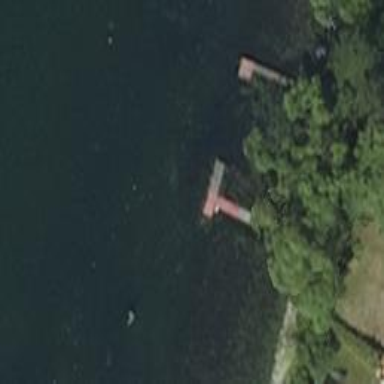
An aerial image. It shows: Man-made pier.